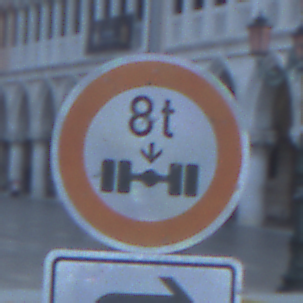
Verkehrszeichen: TatsaechlicheAchslast
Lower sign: RichtungsangabeDurchPfeile5
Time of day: Dawn
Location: Outdoor (Urban)
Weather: Clear
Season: NotSpecified
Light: Natural